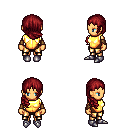
a pixel art fantasy rpg character, female body template, human, tanned skin, gold chest armor, gold greaves, brunette right-swept hairstyle, cloth bracers, metal boots, four views (front, back, left, right), 2x2 character sprite sheet, small pixel art, hard edges, no anti-aliasing